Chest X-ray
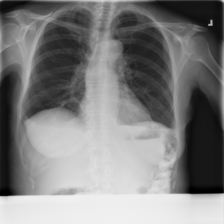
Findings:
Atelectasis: positive
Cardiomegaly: negative
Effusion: positive
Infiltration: negative
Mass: negative
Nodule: negative
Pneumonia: negative
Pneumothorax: negative
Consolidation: negative
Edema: negative
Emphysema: negative
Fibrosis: negative
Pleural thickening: negative
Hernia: negative